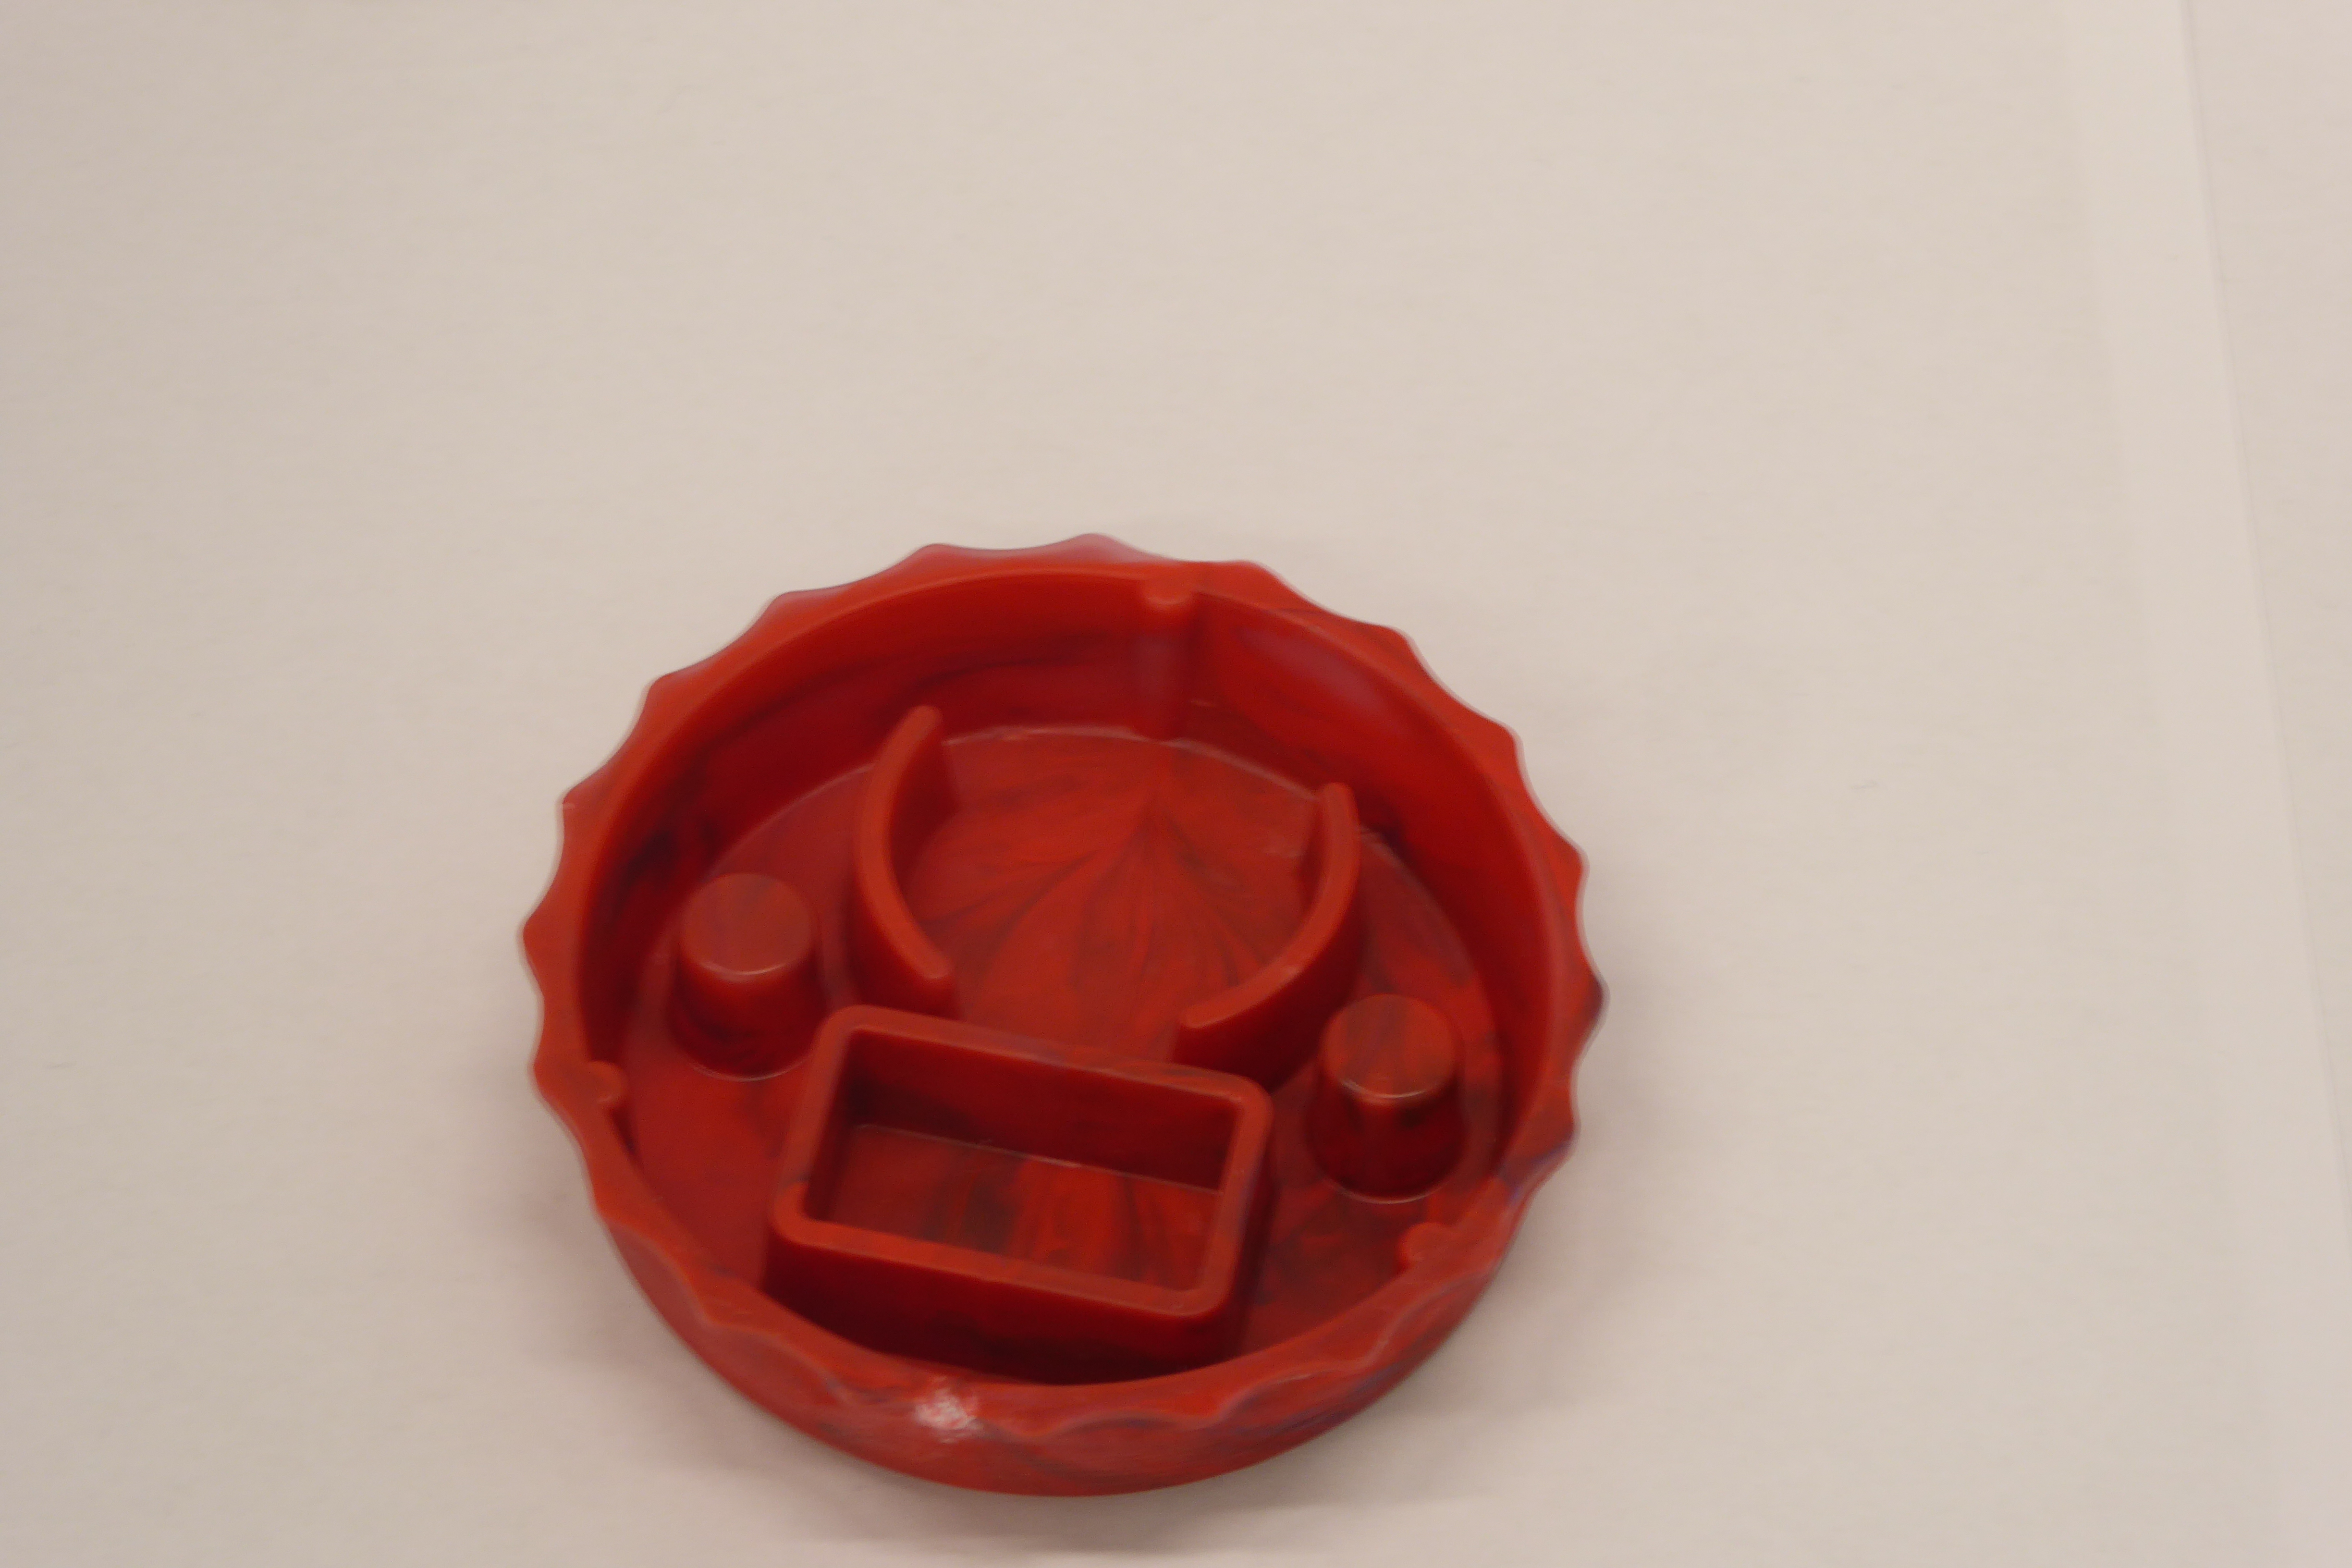
Label: Bottle Opener - Cover